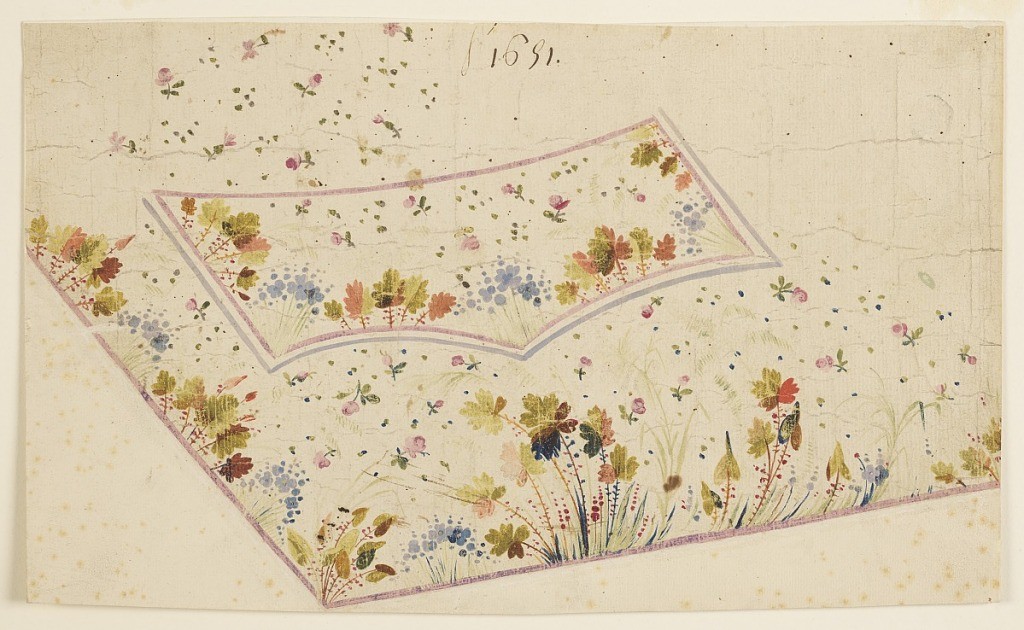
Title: Design for Embroidered Waistcoat, pattern 1691 of the Fabrique de St. Ruf
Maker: Mademoiselle Baulieu
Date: ca. 1785
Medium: Brush and gouache on laid paper
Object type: Drawing
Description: The lower left is shown. Plants and leaves grow from the edges of the waistcoat and from the lateral and bottom edges of the flap of the pocket. The fields show small scale rose boughs and point motifs.